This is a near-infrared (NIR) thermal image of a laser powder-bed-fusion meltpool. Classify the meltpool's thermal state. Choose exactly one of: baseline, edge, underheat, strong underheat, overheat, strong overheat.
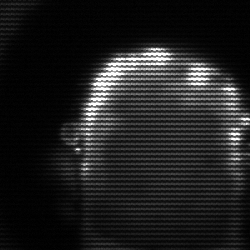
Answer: baseline